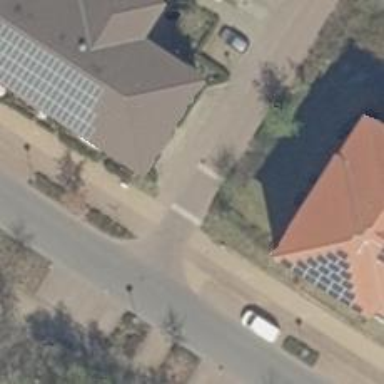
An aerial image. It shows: Traffic calming table.